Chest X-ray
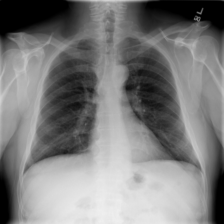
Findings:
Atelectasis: negative
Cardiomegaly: negative
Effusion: negative
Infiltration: negative
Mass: negative
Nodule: negative
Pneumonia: negative
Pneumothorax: negative
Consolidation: negative
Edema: negative
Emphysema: negative
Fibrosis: negative
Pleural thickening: negative
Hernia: negative